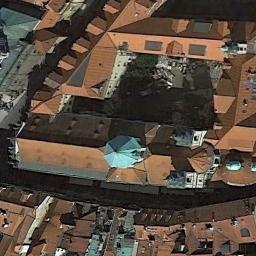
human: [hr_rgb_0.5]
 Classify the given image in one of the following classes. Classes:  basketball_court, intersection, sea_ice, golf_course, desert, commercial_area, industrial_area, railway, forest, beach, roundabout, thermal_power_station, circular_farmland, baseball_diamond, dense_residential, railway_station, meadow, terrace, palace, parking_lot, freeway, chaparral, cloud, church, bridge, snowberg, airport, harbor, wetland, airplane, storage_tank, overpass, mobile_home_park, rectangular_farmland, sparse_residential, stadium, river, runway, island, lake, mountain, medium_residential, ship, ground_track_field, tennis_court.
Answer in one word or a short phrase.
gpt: church